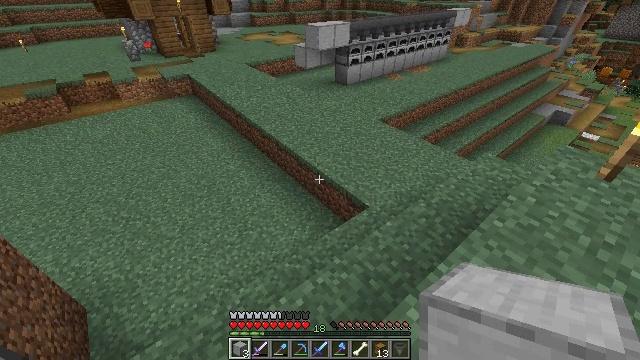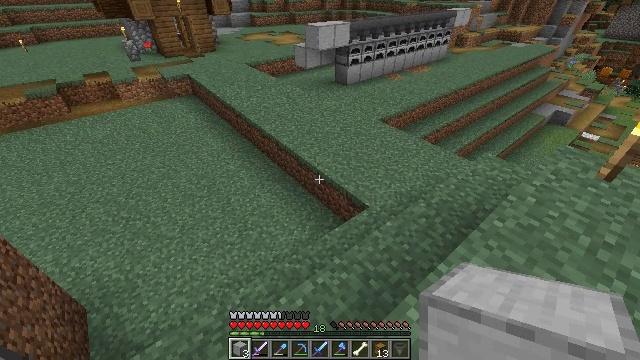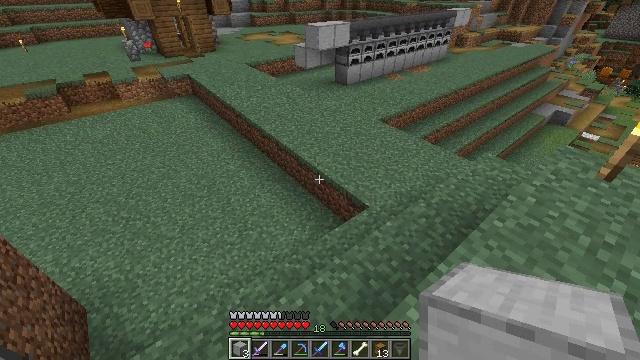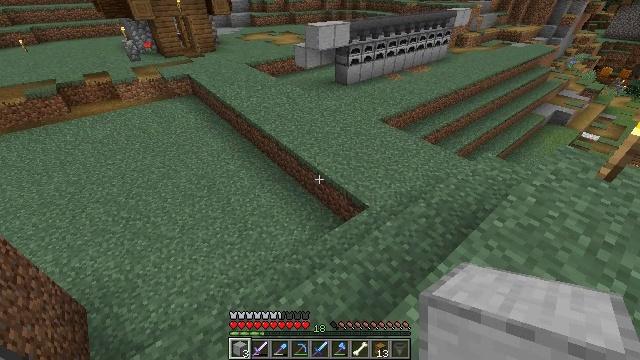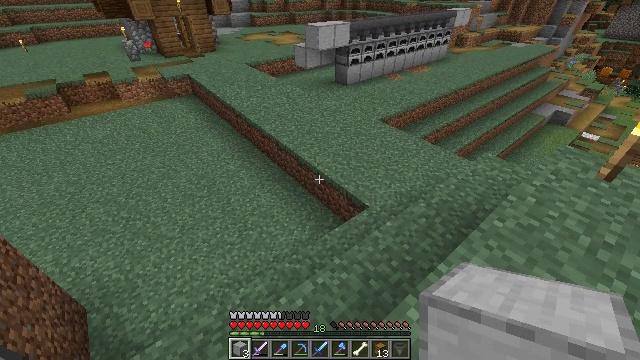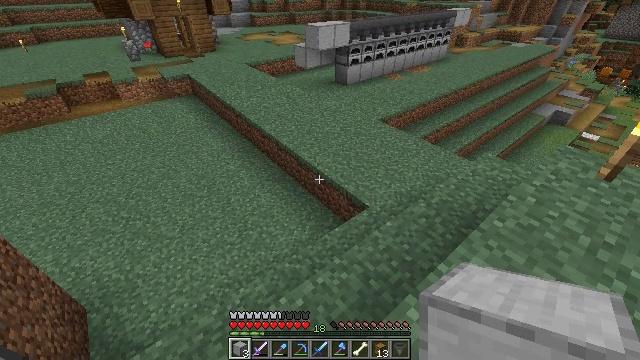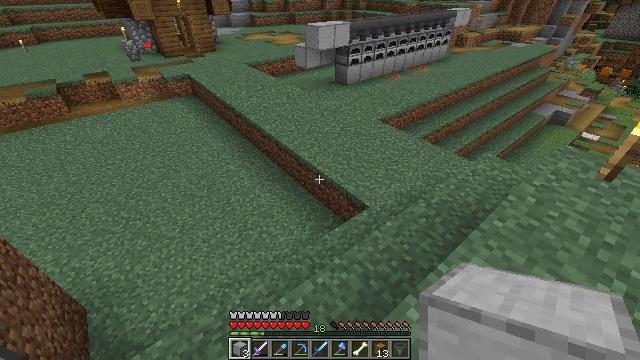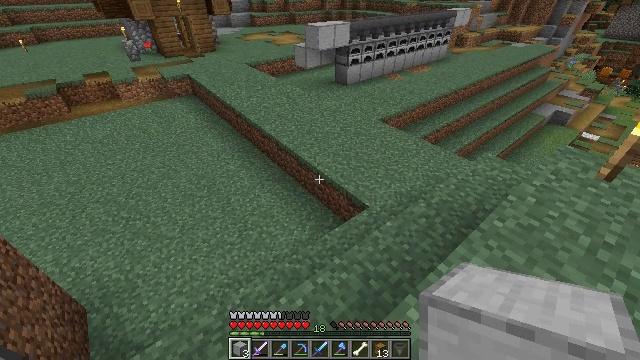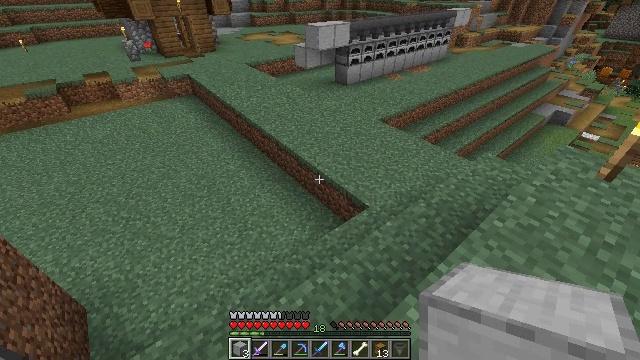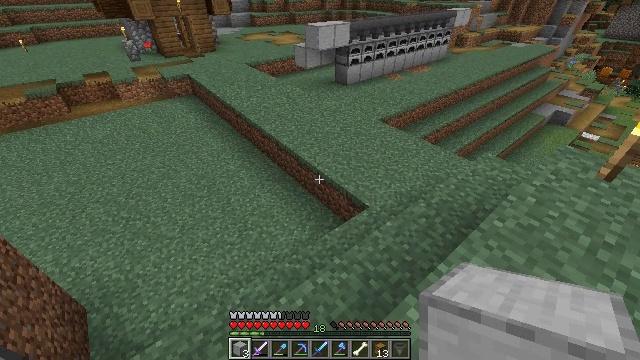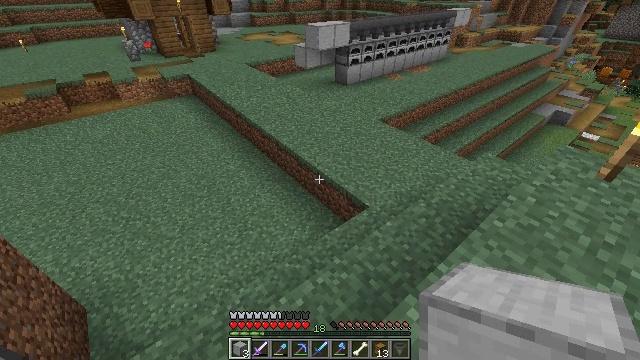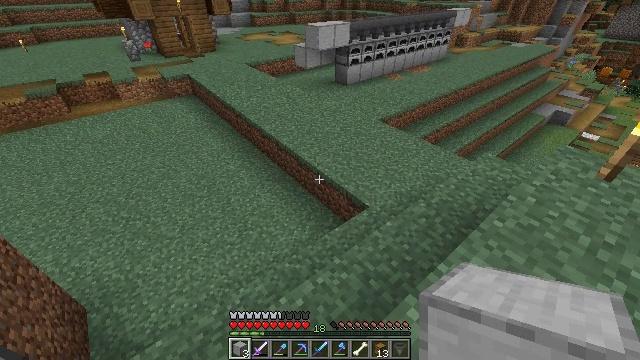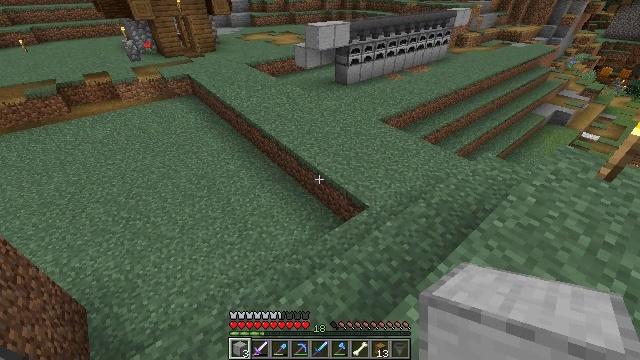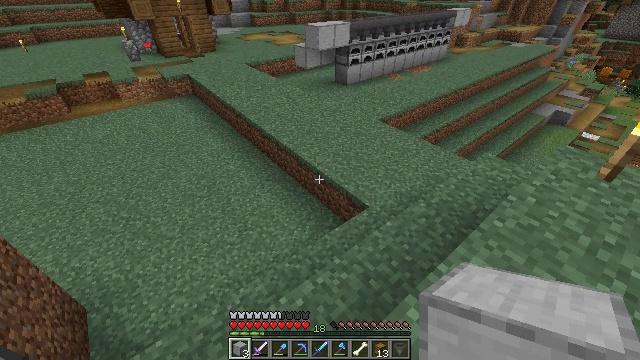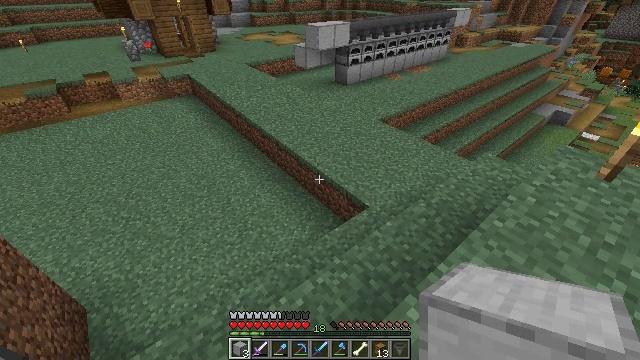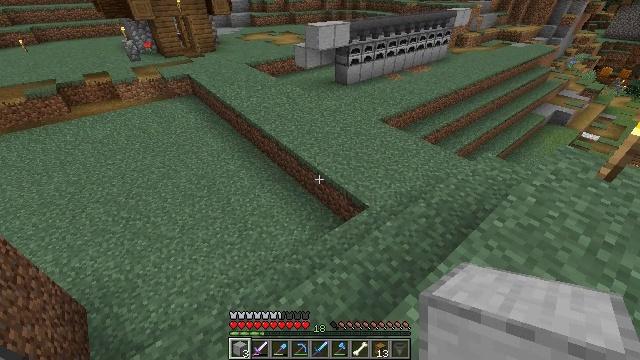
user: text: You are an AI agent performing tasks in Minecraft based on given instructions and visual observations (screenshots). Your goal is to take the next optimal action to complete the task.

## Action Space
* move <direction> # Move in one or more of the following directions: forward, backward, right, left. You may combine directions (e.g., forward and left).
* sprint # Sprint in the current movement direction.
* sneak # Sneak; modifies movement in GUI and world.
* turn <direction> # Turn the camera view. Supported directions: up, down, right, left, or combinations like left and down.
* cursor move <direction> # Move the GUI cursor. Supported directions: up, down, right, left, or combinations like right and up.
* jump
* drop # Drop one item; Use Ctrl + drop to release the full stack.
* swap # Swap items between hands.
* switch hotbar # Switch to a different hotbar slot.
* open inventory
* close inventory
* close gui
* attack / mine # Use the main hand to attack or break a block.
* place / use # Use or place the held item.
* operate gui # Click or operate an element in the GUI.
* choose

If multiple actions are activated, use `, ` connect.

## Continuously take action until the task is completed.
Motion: motion action
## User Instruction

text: Put stone in the furnace to get smooth stone.
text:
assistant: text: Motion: no_op
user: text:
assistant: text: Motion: no_op
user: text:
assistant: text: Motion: no_op
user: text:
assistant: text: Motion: no_op
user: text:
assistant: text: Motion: no_op
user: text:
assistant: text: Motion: no_op
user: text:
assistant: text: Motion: no_op
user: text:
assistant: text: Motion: no_op
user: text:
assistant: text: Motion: no_op
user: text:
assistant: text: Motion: no_op
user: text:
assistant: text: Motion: no_op
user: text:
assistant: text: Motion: no_op
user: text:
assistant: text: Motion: no_op
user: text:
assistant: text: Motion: no_op
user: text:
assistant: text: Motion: no_op
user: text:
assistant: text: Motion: no_op
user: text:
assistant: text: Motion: no_op
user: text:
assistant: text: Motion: no_op
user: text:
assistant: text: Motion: no_op
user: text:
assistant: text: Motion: no_op
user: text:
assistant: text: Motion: no_op
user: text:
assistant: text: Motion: no_op
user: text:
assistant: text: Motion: no_op
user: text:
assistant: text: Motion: no_op
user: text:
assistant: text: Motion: no_op
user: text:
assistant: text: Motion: no_op
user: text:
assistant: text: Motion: no_op
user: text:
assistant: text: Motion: no_op
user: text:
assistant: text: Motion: no_op
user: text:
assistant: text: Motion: no_op